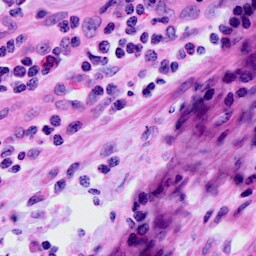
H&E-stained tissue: Cervix